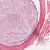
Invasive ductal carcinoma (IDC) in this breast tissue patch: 0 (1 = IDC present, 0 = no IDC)